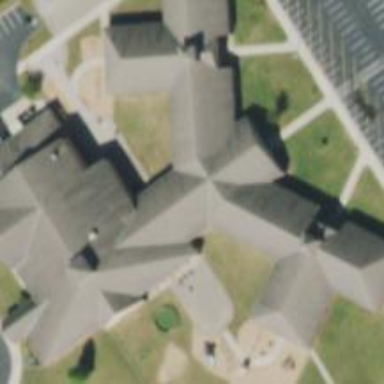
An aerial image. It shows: School building.